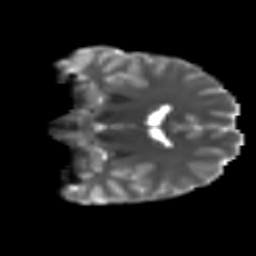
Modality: T2w
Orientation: coronal
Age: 18
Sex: male
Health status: ill
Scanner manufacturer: ge
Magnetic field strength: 3 T
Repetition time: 6.752 s
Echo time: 0.079 s